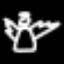
Label: angel